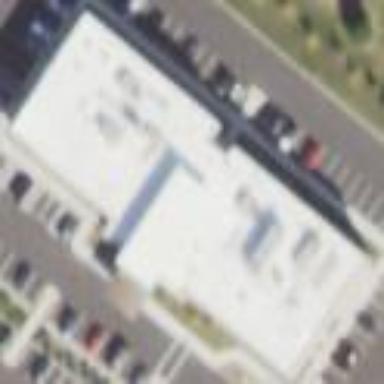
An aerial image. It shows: Office building.